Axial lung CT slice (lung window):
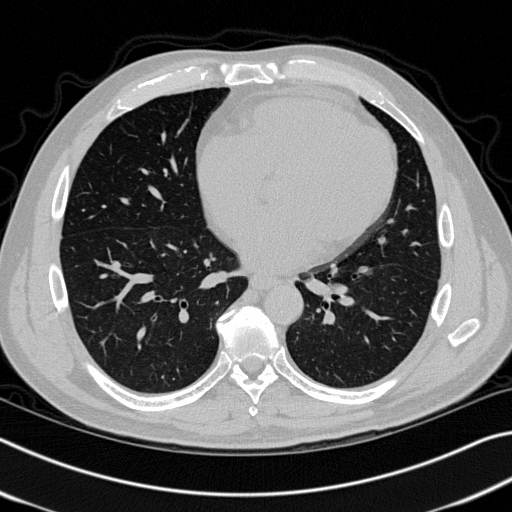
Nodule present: no